Question: I can't figure out why I keep getting an invalid Content-Range from AWS Glacier. It looks to me like my format follows RFC 2616 but I keep getting an error. Help?

Here's the code:
'''
using (var FileStream = new System.IO.FileStream(ARCHIVE_FILE, FileMode.Open))
{
while (FileStream.Position < FileInfo.Length)
{
string Range = "Content-Range:bytes " + FileStream.Position.ToString() + "-" + (FileStream.Position + Size - 1).ToString() + "/*";
var request = new Amazon.Glacier.Model.UploadMultipartPartRequest()
{
AccountId = "-",
VaultName = VAULT_NAME,
Body = Amazon.Glacier.GlacierUtils.CreatePartStream(FileStream, Size),
UploadId = UploadId,
Range = Range,
StreamTransferProgress = Progress
};
//request.SetRange(FileStream.Position, FileStream.Position + Size - 1);
response = GlacierClient.UploadMultipartPart(request);
}
}
'''
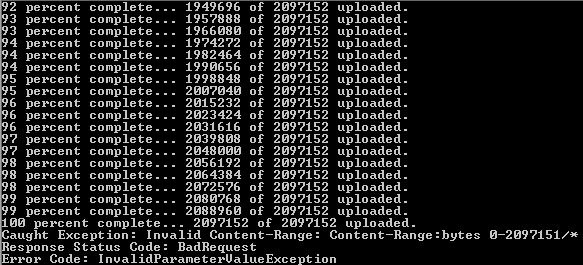
Answer: Apparently I misinterpreted the Intellisense description:
'''
//
// Summary:
// Identifies the range of bytes in the assembled archive that will be uploaded
// in this part. Amazon Glacier uses this information to assemble the archive
// in the proper sequence. The format of this header follows RFC 2616. An example
// header is Content-Range:bytes <PHONE>/*.
'''
You're not supposed to include the name of the header itself so this line:
'''
string Range = "Content-Range:bytes " + FileStream.Position.ToString() + "-" + (FileStream.Position + Size - 1).ToString() + "/*";
'''
Should be:
'''
string Range = "bytes " + FileStream.Position.ToString() + "-" + (FileStream.Position + Size - 1).ToString() + "/*";
'''
Derp.